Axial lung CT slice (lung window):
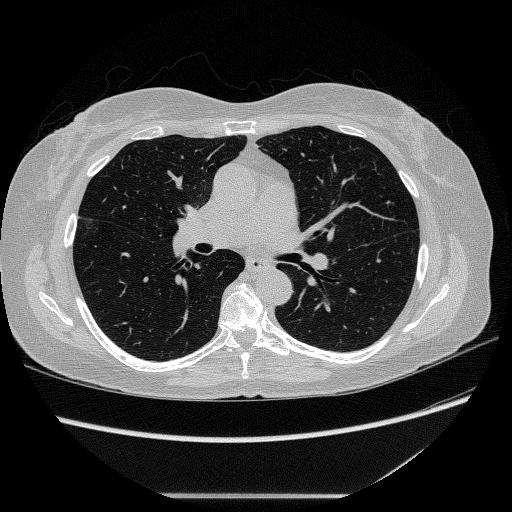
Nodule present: no